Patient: sex M, age 57
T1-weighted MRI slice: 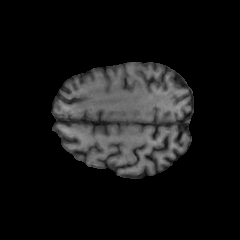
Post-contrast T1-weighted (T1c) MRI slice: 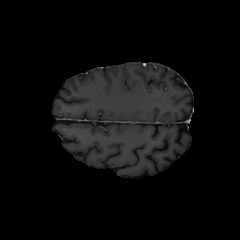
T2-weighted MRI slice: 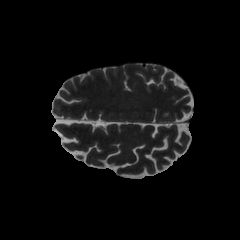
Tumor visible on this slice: no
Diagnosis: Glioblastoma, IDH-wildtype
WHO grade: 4